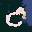
Label: 0